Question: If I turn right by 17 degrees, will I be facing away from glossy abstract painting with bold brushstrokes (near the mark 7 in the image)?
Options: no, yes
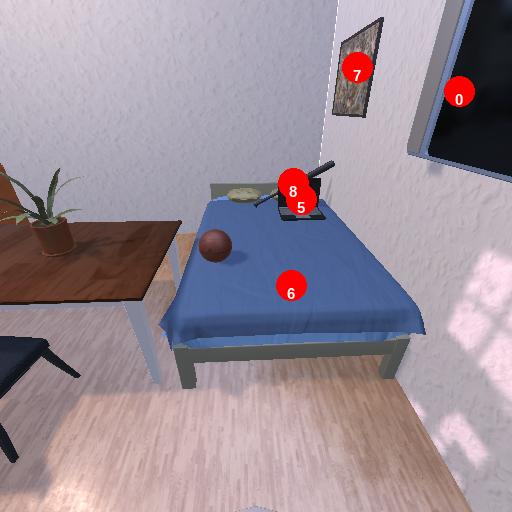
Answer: no